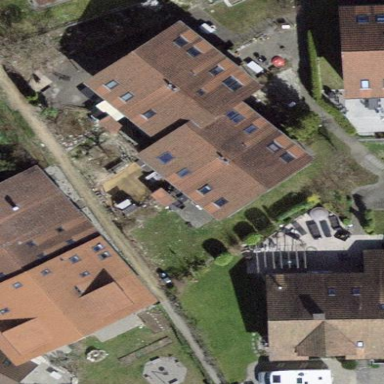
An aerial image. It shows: Building with tiled roof.